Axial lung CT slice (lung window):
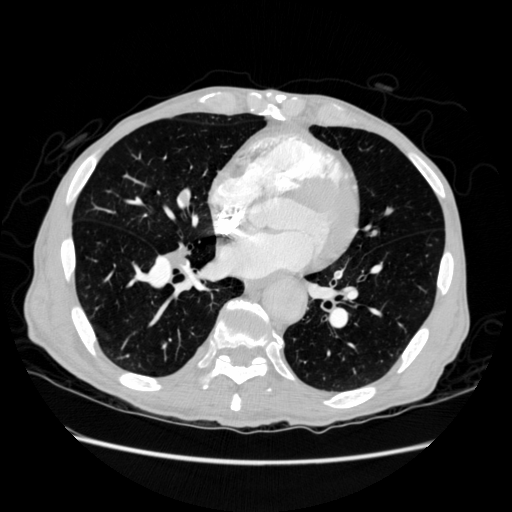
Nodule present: no